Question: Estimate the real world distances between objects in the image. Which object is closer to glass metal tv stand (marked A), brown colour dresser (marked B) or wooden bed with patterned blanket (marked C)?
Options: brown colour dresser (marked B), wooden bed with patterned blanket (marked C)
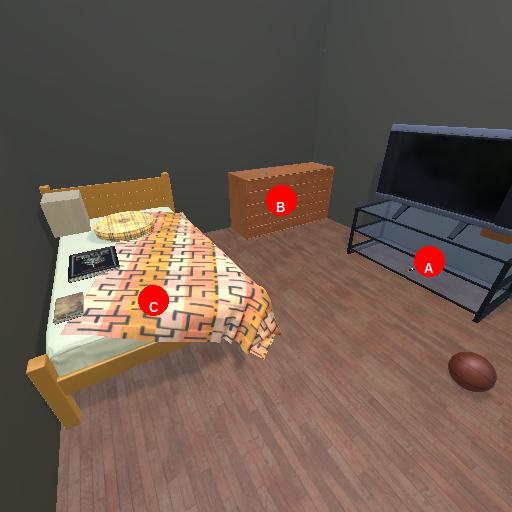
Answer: brown colour dresser (marked B)